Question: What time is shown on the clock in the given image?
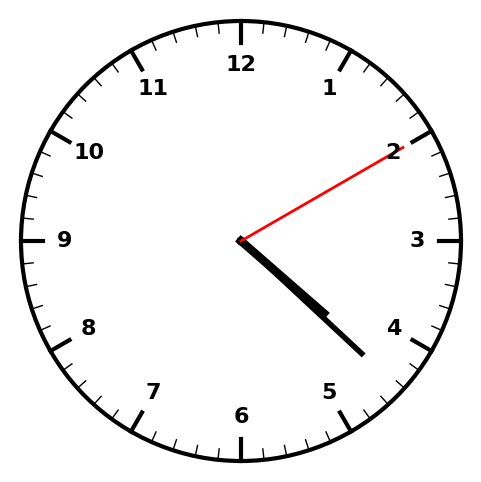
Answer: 04:22:10